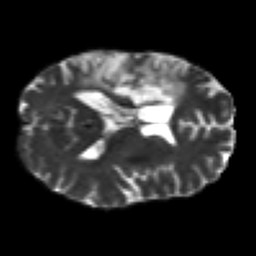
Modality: T2w
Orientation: axial
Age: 47
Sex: female
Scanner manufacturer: siemens
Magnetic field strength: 3 T
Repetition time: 7.3 s
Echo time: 0.087 s